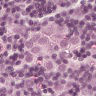
Metastatic tissue present: yes